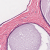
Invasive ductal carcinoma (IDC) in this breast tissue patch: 0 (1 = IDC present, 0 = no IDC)